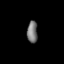
Tissue: lung
Cell type: Endothelial cells
Senescence score: 0.6263
Nuclear area (px): 227
Mean DAPI intensity: 116.524